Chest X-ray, AP view. Patient: 2 years old, sex M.
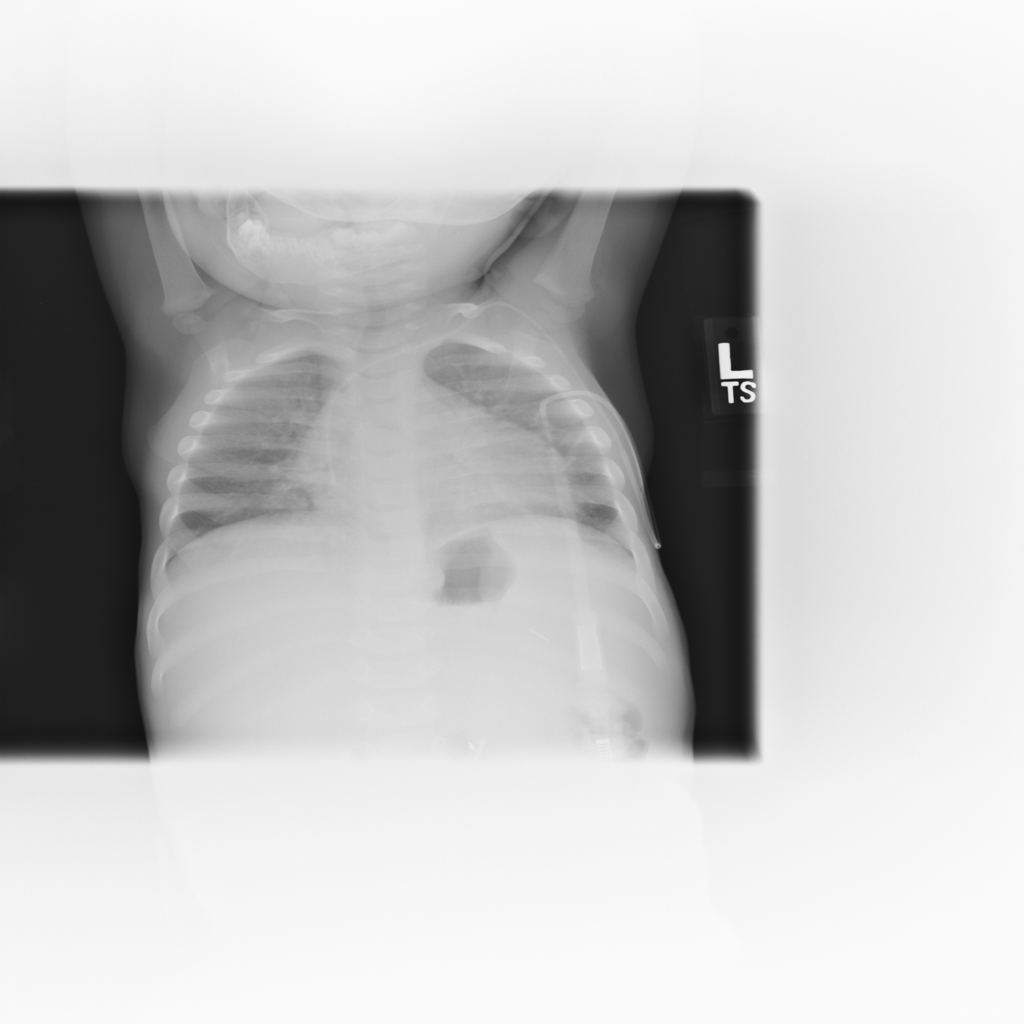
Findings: No Finding